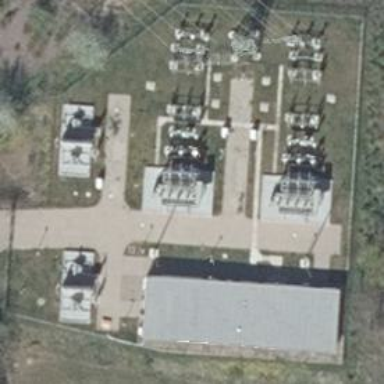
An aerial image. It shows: Outdoor distribution substation protected by fence.